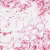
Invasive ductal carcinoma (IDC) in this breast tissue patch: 0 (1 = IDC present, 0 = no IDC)